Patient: sex M, age 61
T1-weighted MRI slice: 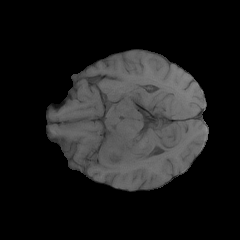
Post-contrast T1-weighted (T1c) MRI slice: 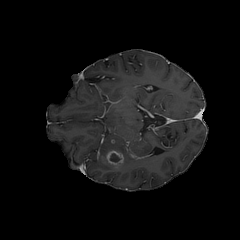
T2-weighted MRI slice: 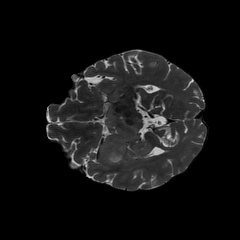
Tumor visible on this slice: yes
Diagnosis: Glioblastoma, IDH-wildtype
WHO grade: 4